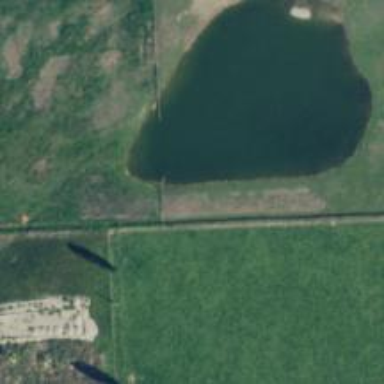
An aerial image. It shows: Pond surrounded by natural water.